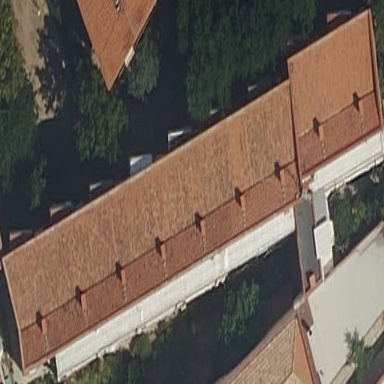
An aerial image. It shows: Apartments building with gabled roof oriented along.